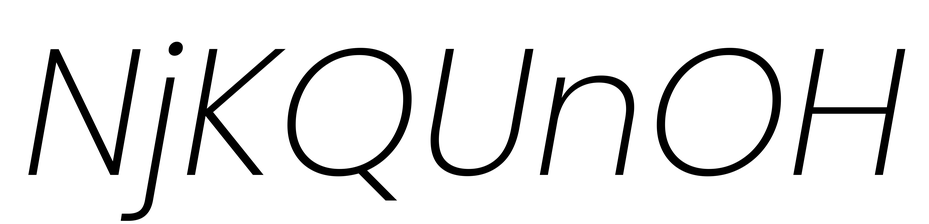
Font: Poppins-ExtraLightItalic